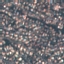
Label: Residential